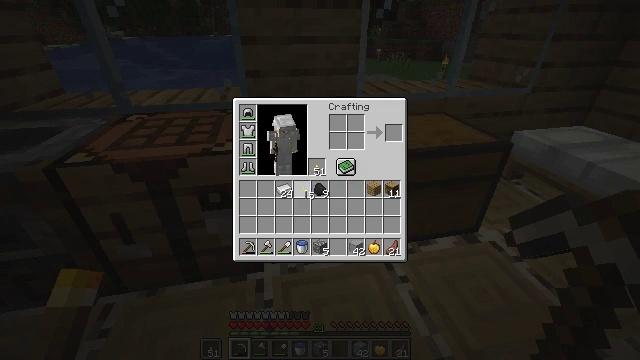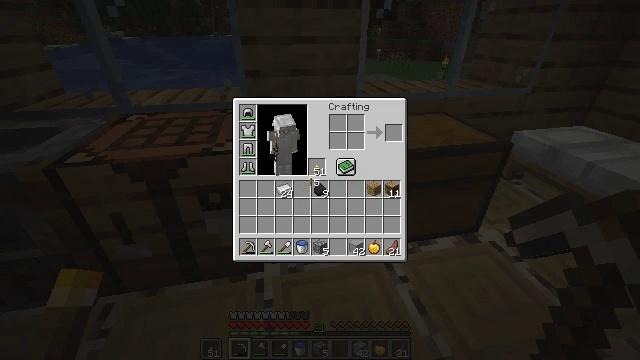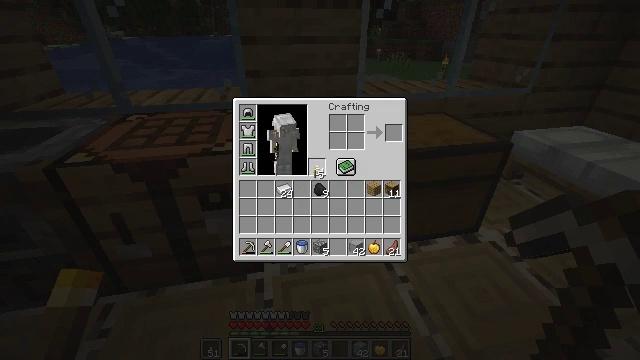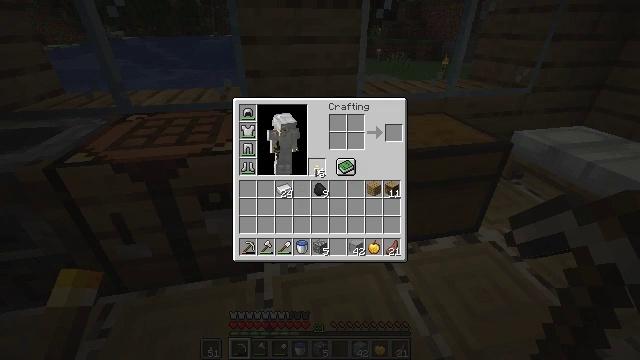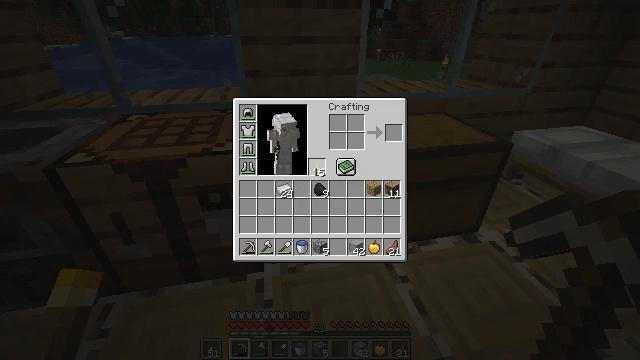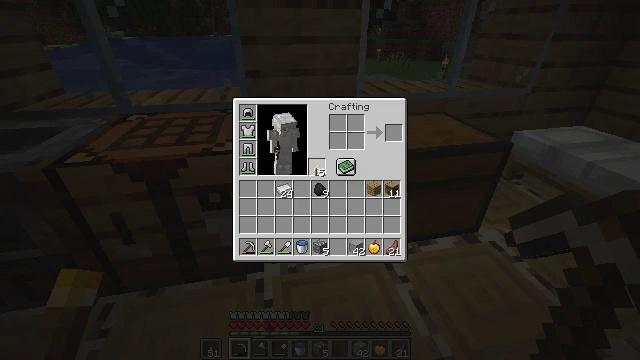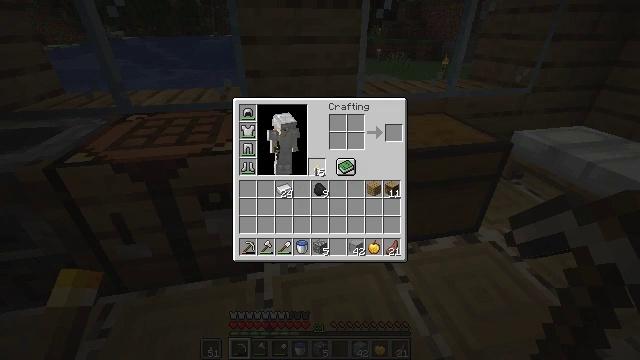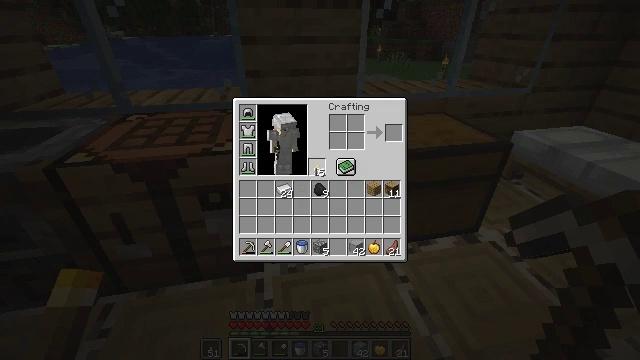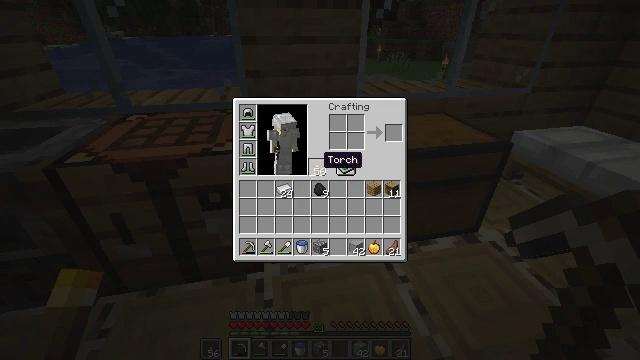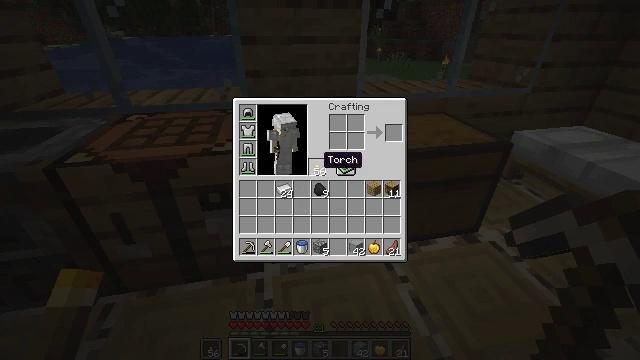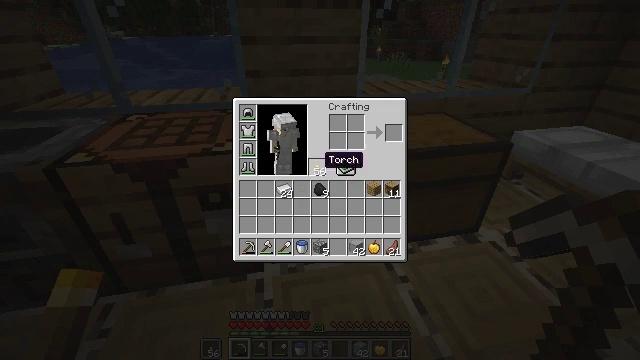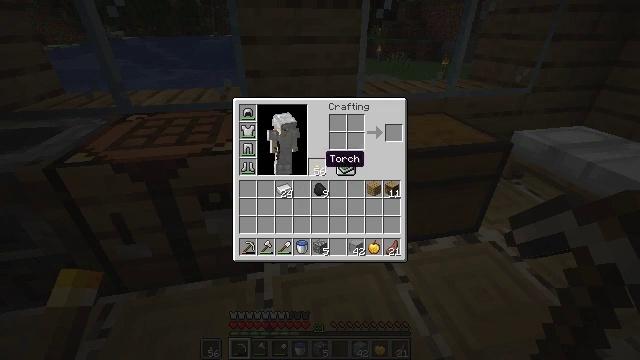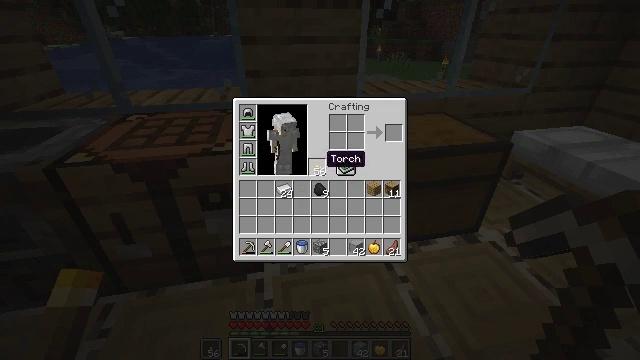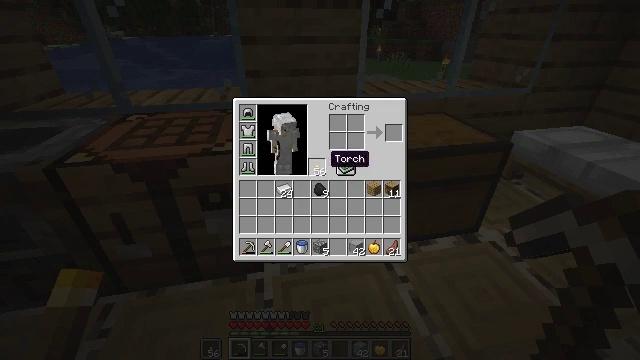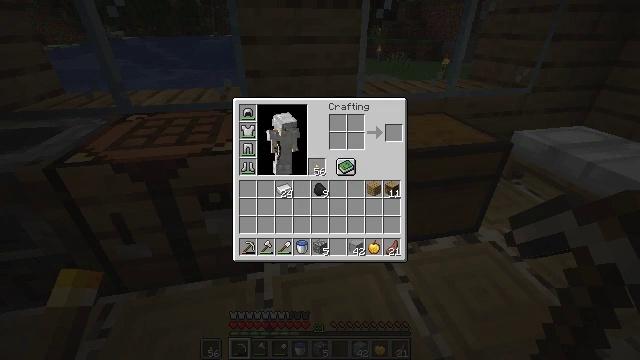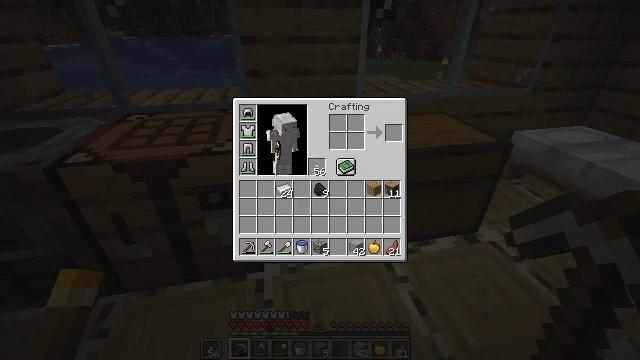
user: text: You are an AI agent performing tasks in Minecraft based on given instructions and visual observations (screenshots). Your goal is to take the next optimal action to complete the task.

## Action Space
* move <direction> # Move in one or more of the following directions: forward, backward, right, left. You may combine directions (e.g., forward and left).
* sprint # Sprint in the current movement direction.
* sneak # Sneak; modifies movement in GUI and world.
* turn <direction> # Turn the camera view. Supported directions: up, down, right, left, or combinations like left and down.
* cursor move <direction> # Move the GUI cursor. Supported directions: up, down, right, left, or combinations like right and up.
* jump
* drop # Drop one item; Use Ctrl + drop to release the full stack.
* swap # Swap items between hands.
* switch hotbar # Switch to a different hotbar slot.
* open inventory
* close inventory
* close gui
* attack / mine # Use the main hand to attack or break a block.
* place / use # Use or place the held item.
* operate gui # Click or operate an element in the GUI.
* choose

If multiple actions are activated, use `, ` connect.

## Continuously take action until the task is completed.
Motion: motion action
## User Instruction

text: Gather the torch from its position.
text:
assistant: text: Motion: cursor move up
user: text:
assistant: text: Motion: cursor move up
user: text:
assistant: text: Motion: no_op
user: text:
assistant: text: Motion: no_op
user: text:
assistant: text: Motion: operate gui
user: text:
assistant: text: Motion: operate gui
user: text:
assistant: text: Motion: operate gui
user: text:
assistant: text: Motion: no_op
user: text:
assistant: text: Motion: no_op
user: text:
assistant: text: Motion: no_op
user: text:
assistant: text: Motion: no_op
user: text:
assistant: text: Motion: no_op
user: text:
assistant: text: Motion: no_op
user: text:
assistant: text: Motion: no_op
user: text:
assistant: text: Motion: no_op
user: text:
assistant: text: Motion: cursor move right
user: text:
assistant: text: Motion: no_op
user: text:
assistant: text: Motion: no_op
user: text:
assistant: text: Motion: turn down
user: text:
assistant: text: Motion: turn left and up
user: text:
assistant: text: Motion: turn left and up
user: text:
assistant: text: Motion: turn left and up
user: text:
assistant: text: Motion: turn left and up
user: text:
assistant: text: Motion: turn left and up
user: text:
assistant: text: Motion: turn left
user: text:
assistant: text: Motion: no_op
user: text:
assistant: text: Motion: no_op
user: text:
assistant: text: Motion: move forward, sprint
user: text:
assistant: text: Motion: move forward, sprint
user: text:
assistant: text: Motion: move forward, sprint, turn left and down